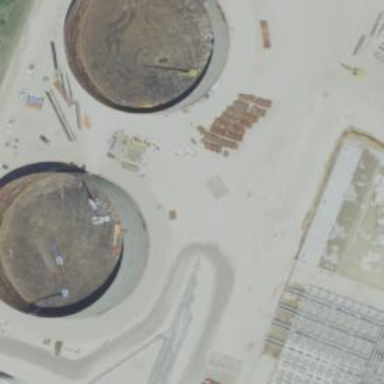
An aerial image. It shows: Storage tank building.